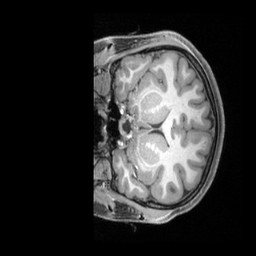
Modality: T1w
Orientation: coronal
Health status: healthy
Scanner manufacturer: siemens
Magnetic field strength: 3 T
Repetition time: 2.4 s
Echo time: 0.00201 s